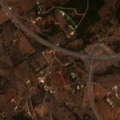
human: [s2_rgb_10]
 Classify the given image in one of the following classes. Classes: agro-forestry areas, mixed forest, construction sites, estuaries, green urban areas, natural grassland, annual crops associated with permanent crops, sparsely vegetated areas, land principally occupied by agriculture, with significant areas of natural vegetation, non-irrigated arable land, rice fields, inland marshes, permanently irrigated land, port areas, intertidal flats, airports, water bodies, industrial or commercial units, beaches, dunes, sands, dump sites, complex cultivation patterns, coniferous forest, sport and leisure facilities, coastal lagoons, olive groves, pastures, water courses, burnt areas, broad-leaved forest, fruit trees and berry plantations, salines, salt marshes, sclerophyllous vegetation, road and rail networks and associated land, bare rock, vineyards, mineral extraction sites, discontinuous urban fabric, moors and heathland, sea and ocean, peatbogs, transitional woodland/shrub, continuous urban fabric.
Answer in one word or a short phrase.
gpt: annual crops associated with permanent crops, land principally occupied by agriculture, with significant areas of natural vegetation